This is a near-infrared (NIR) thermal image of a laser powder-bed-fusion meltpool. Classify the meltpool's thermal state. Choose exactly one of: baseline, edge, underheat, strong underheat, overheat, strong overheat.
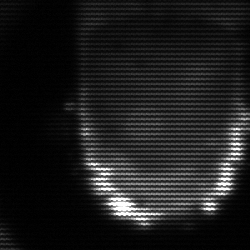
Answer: baseline